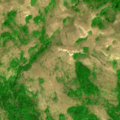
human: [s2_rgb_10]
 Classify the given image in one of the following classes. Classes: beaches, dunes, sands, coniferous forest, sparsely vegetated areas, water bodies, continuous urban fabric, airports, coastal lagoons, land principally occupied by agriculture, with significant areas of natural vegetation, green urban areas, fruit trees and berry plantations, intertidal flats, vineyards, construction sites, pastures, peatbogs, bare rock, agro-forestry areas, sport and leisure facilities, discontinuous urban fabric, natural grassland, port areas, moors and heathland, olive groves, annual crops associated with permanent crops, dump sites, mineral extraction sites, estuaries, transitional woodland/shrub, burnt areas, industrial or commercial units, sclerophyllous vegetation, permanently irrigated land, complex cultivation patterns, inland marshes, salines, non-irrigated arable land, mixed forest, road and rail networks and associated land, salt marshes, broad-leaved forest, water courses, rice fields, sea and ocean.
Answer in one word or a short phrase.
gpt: natural grassland, transitional woodland/shrub